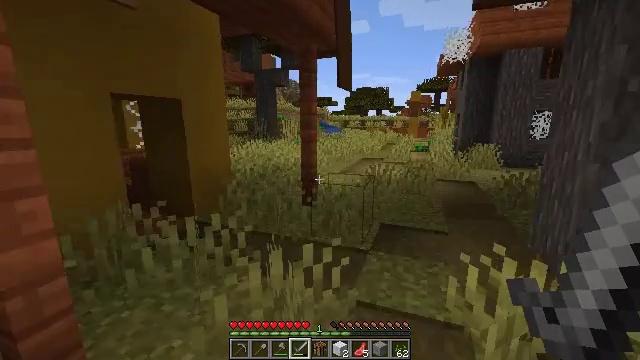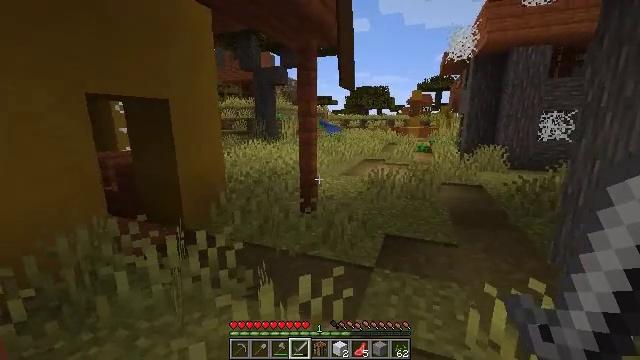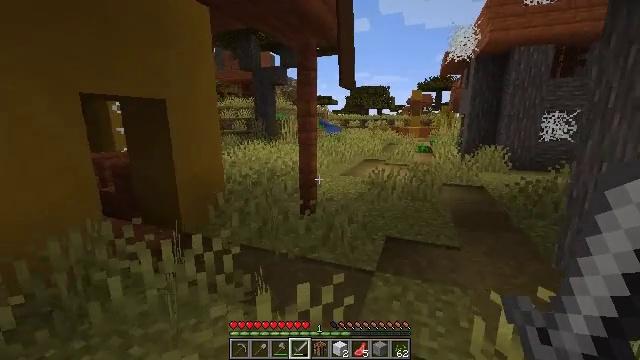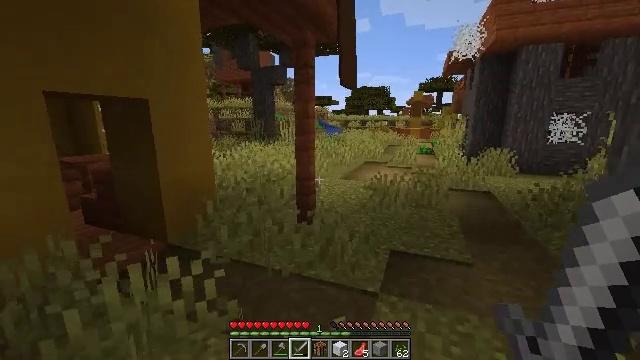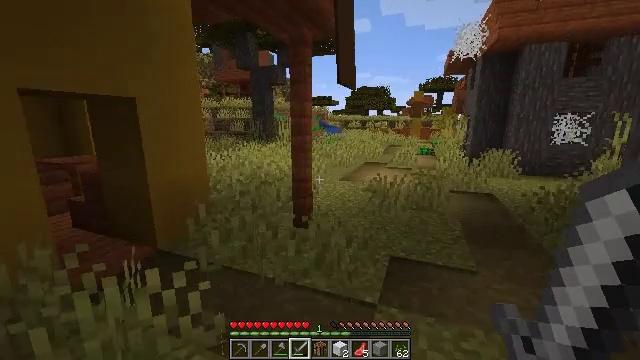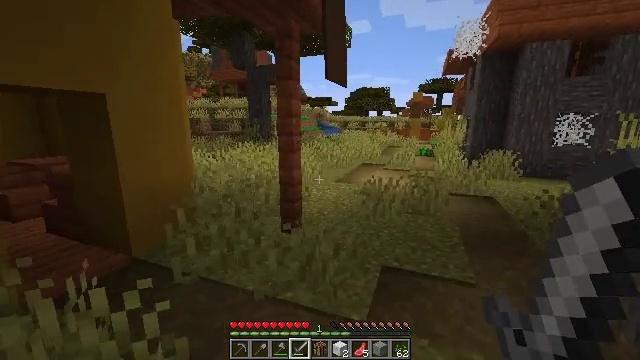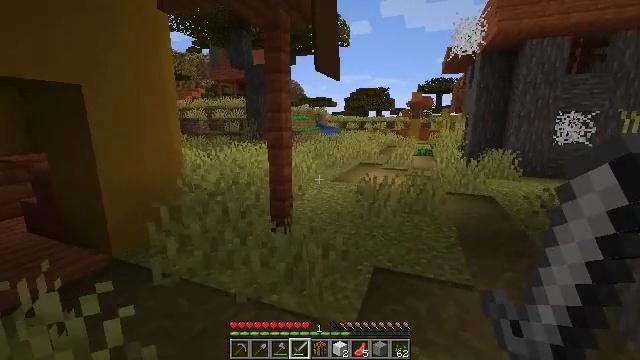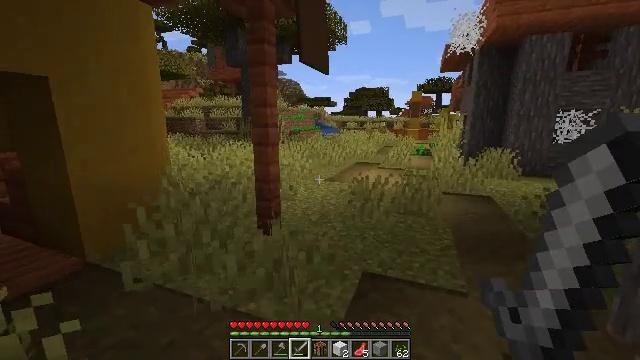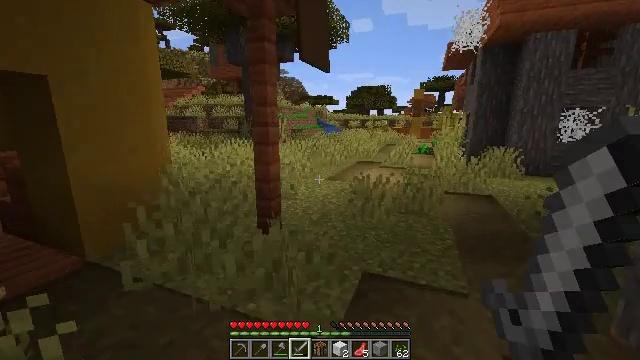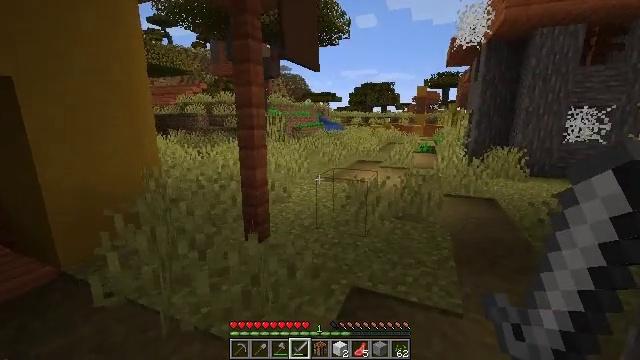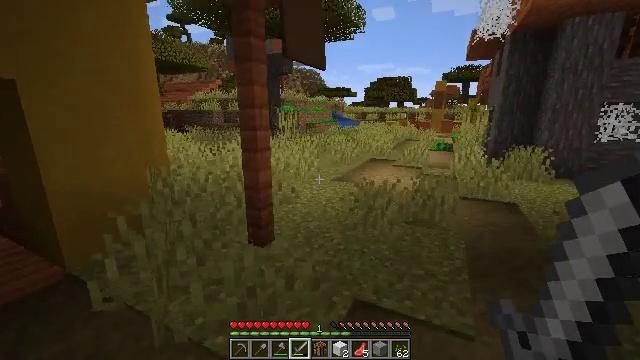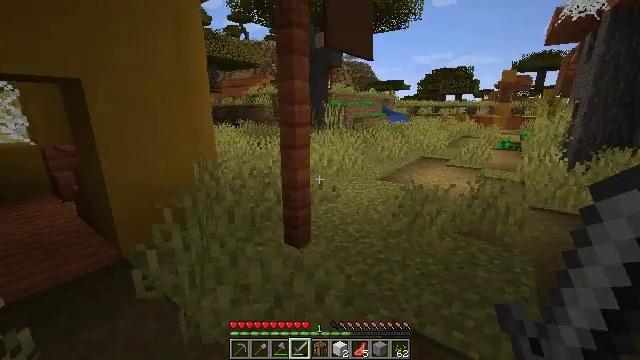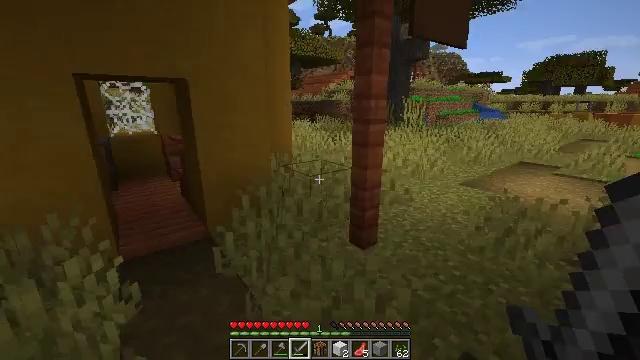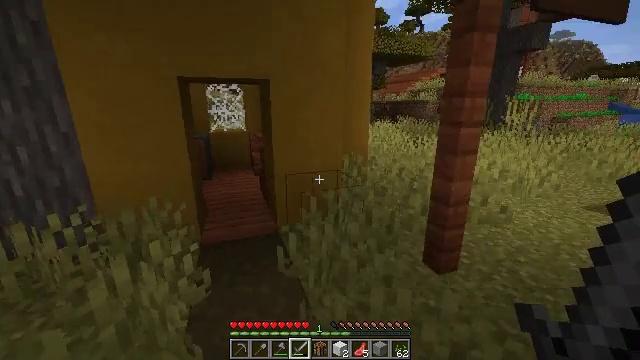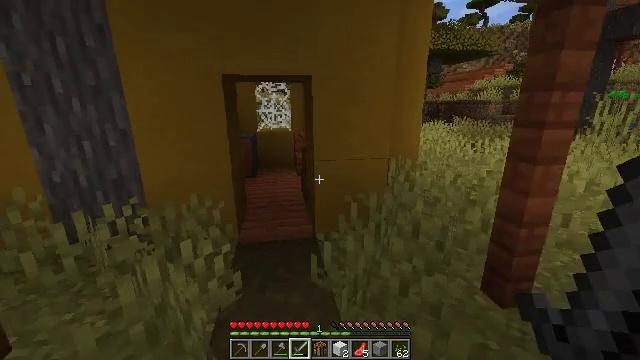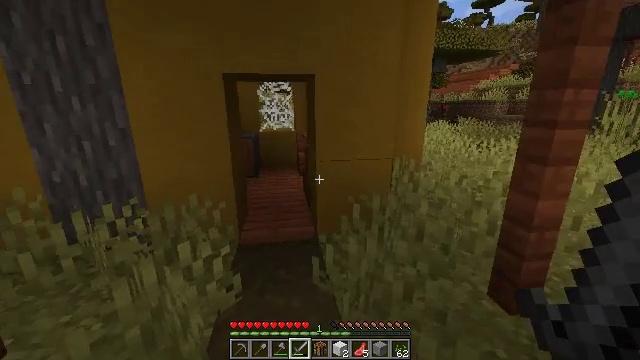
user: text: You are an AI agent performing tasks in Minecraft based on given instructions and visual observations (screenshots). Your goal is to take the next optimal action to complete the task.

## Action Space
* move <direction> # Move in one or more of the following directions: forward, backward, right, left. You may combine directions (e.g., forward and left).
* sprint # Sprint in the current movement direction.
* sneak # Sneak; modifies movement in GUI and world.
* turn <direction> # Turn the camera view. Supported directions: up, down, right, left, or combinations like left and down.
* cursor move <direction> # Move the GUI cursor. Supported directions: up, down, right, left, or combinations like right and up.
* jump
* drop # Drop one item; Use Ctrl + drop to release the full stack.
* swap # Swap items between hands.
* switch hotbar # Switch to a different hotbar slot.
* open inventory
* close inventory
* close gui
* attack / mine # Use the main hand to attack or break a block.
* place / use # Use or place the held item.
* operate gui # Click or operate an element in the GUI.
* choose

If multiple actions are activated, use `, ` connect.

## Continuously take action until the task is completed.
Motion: motion action
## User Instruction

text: Break the orange bed to collect it.
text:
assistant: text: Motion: move forward
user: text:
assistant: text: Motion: move forward
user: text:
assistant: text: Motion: move forward
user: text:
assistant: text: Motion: move forward and move right
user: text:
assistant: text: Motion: move forward and move right
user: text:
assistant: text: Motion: move forward and move right
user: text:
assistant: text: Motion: move forward and move right
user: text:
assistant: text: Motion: move forward and move right
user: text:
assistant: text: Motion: move forward and move right
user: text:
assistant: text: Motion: move forward, turn left
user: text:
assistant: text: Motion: move forward, turn left and down
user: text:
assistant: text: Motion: move forward, turn left
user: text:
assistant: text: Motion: move forward, turn left
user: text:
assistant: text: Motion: move forward, turn left
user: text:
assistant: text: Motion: move forward
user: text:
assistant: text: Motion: no_op
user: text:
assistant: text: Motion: no_op
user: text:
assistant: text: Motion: no_op
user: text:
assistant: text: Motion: move forward
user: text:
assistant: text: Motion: move forward, turn left
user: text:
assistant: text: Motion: move forward, turn left
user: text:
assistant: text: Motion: move forward, turn left
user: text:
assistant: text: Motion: move forward, turn left and down
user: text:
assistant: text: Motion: move forward, turn left
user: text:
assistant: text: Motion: move forward
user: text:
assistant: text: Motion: move forward
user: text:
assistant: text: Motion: move forward
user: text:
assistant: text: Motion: move forward
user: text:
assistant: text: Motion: move forward and move left
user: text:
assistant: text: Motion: move forward and move left